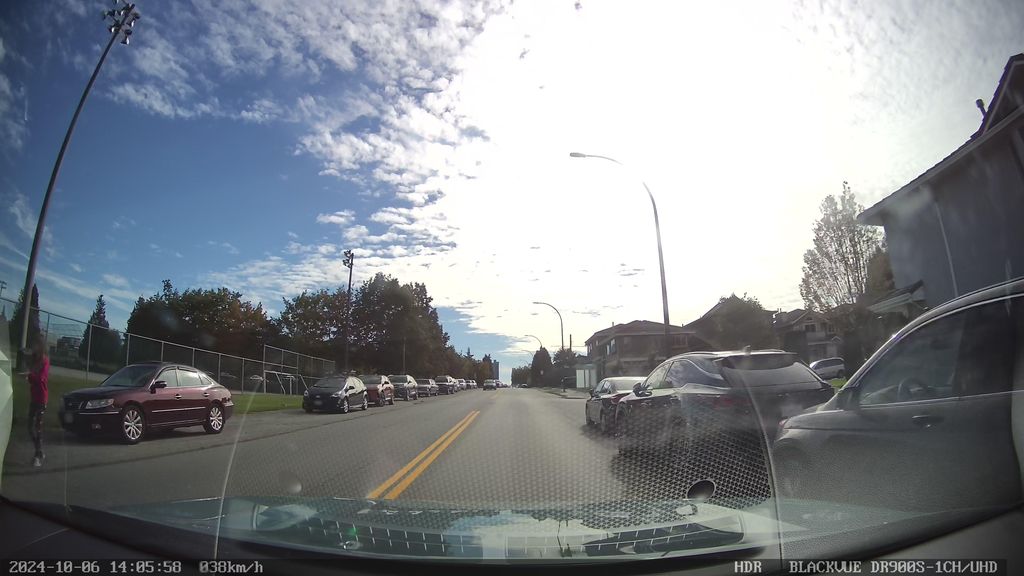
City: vancouver